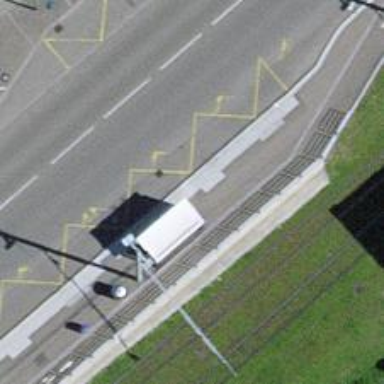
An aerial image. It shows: Bus stop with platform for public transport.